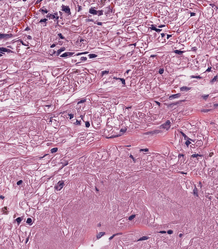
Tumor epithelial tissue: no
Tumor-associated stroma tissue: yes
Normal tissue: no